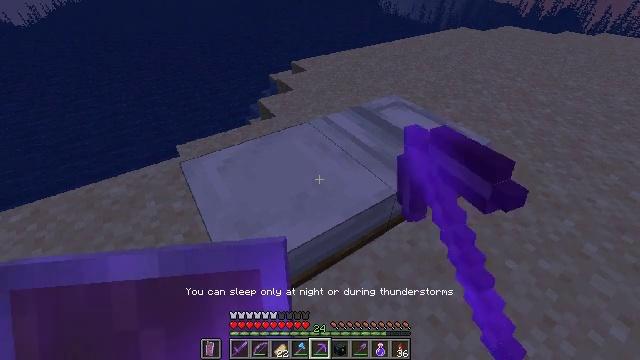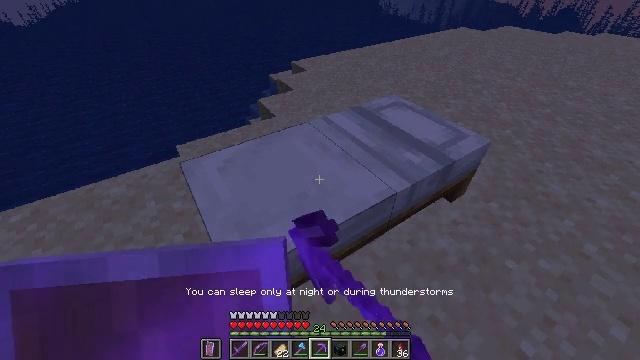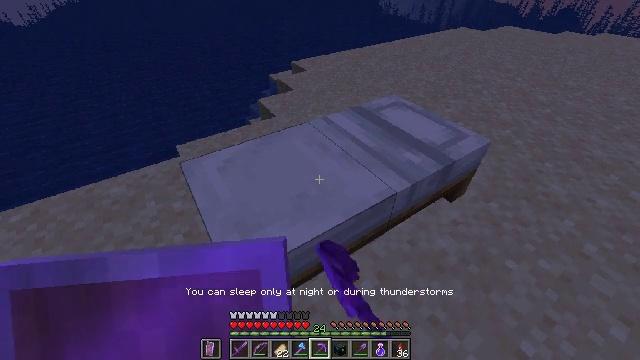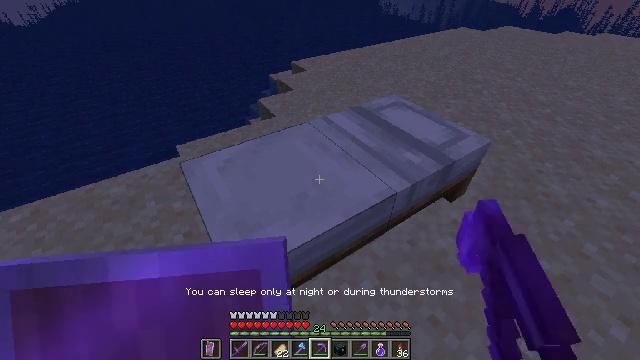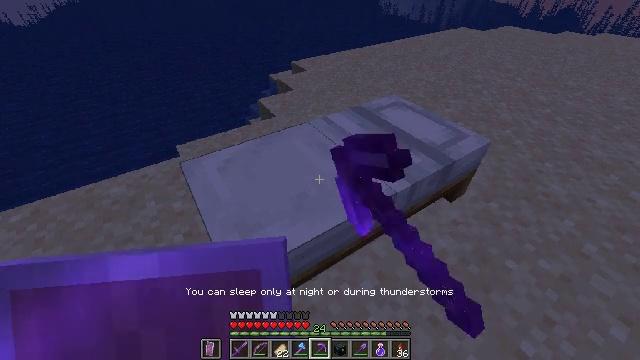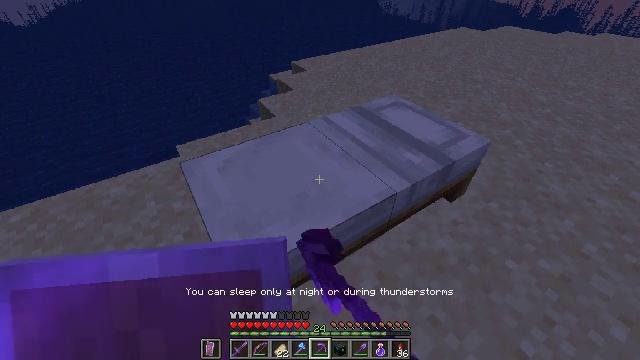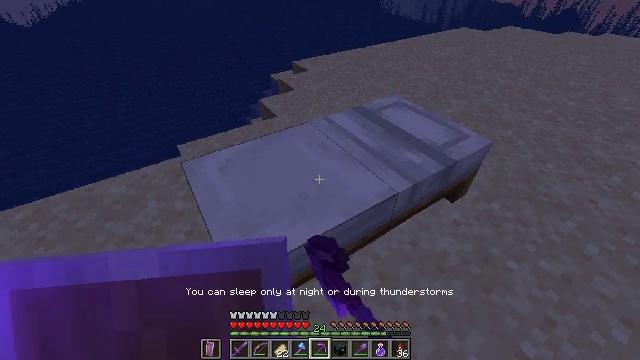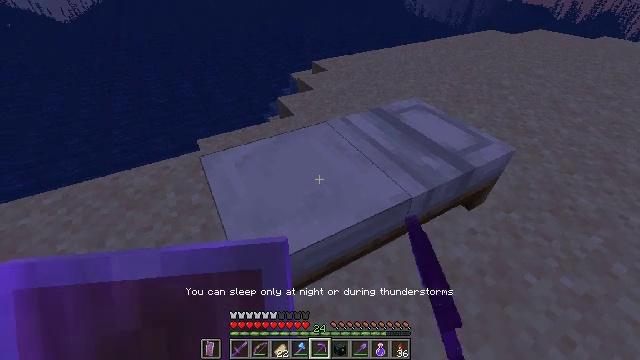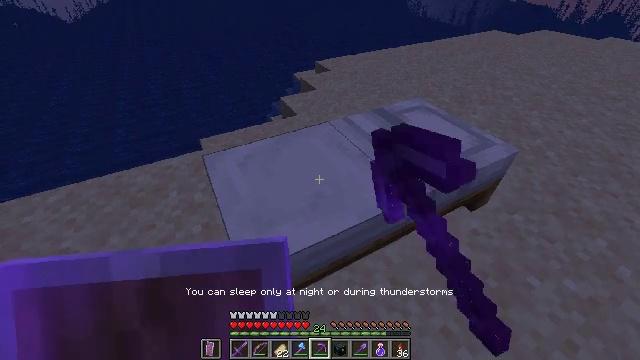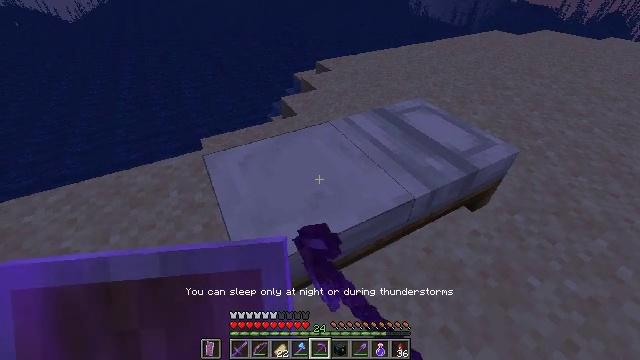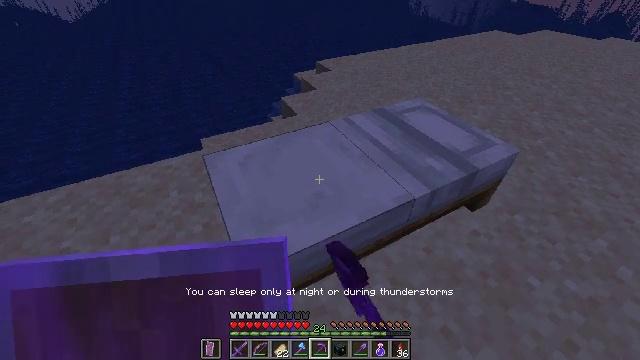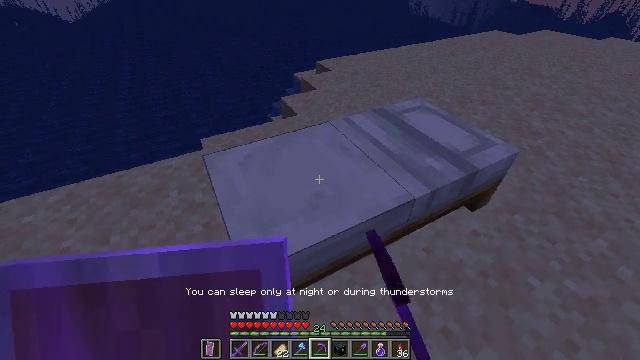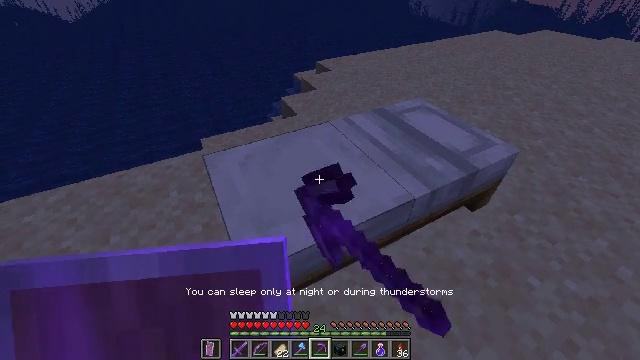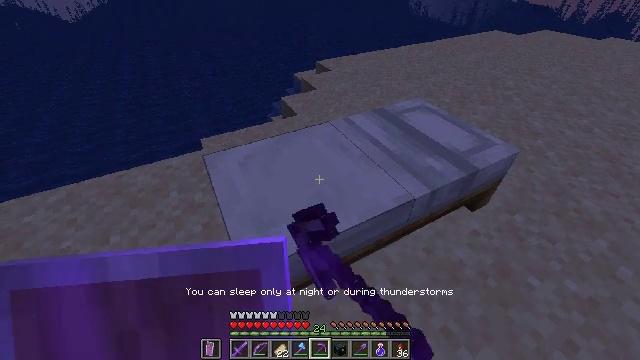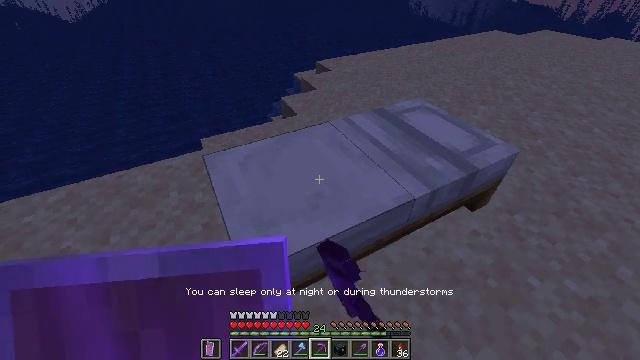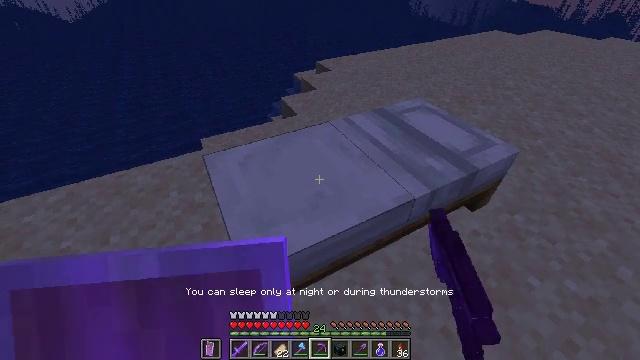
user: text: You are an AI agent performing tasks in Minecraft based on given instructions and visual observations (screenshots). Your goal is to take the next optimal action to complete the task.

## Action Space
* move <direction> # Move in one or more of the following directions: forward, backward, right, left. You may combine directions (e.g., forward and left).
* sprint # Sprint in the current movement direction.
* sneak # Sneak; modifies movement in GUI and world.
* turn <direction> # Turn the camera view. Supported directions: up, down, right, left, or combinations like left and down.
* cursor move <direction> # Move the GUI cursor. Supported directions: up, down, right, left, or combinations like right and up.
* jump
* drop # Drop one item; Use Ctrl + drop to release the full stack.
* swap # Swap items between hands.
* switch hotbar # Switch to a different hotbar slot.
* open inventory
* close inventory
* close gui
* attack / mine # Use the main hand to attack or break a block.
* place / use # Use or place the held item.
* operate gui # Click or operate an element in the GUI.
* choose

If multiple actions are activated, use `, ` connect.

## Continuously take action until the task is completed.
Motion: motion action
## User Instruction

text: Attack the white bed to collect it.
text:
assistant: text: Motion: use / place
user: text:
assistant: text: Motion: use / place
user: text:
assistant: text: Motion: use / place
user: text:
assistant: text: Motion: use / place
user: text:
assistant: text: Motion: use / place
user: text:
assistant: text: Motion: use / place
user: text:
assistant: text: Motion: turn left, use / place
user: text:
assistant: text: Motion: use / place
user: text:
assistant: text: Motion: use / place
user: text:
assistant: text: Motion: use / place
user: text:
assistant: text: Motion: use / place
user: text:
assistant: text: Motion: use / place
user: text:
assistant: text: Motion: use / place
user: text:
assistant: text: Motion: use / place
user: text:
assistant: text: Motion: use / place
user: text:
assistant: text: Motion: use / place
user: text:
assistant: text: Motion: use / place
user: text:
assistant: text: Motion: use / place
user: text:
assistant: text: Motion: use / place
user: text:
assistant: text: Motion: use / place
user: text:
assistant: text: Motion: use / place
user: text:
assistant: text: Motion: use / place
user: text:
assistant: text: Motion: use / place
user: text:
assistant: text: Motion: use / place
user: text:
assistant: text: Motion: use / place
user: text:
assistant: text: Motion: use / place
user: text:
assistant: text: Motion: use / place
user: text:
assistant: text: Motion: use / place
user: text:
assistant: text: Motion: use / place
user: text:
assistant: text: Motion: no_op